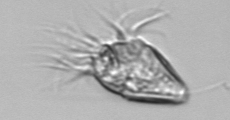
Label: Strombidium_morphotype1